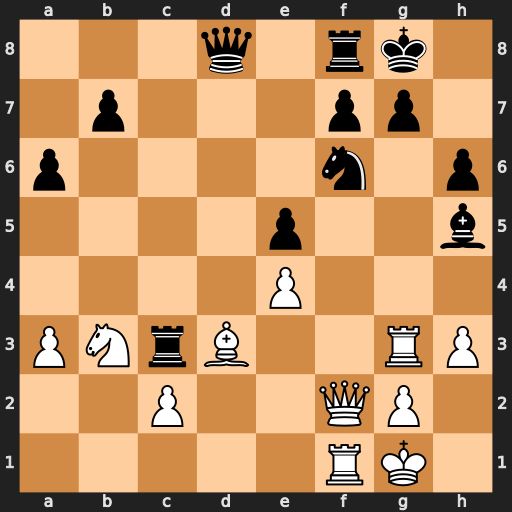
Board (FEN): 3q1rk1/1p3pp1/p4n1p/4p2b/4P3/PNrB2RP/2P2QP1/5RK1
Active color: w
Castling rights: -
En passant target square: -
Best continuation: Qxf6 Qxf6 Rxf6